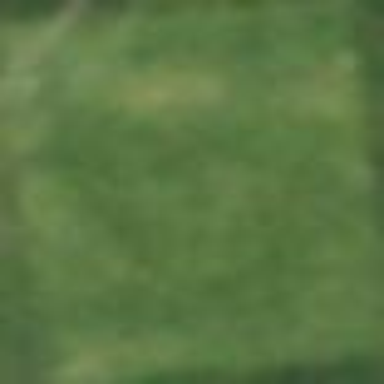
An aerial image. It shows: Golf tee on grassy land.